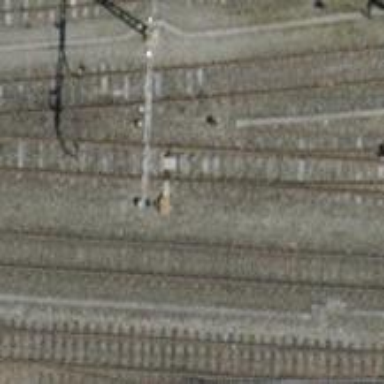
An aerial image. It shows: Railway yard with one track. The railway is electrified with contact line.